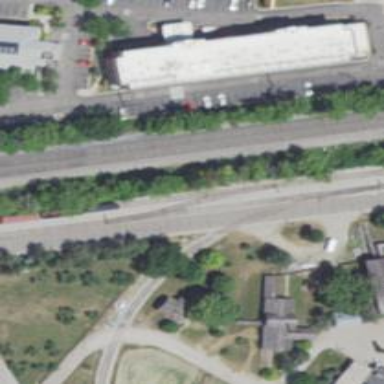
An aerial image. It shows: Preserved railway.